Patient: sex F, age 29
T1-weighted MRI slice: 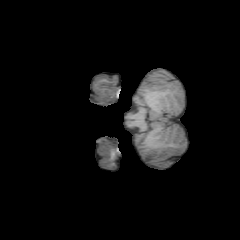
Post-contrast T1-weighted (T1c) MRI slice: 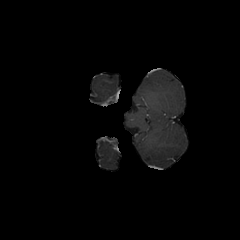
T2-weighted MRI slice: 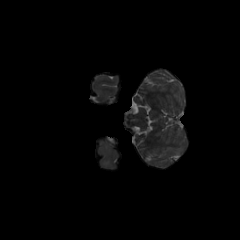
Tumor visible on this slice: yes
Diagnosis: Astrocytoma, IDH-mutant
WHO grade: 2